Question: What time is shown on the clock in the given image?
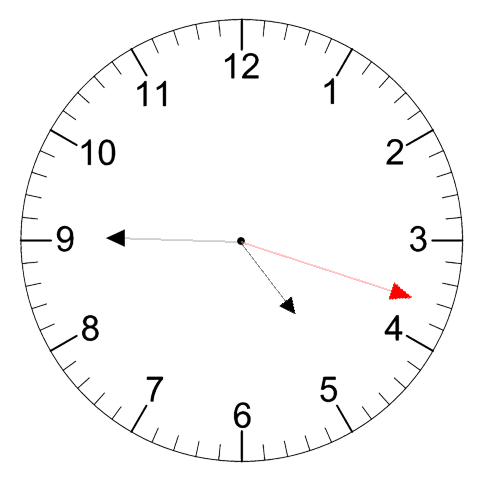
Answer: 04:45:18